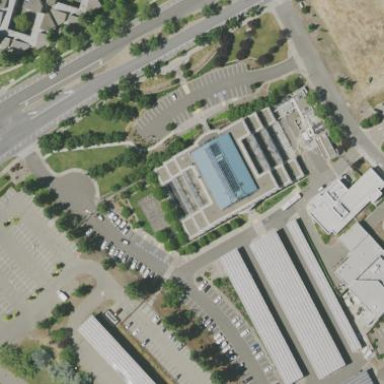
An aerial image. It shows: Police building.